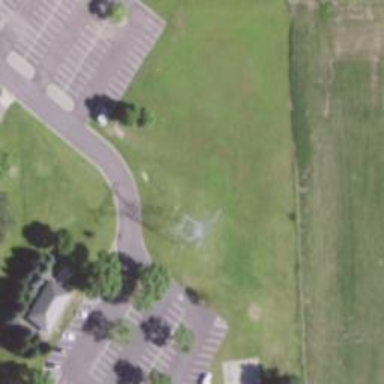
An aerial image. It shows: Disc golf tee area.